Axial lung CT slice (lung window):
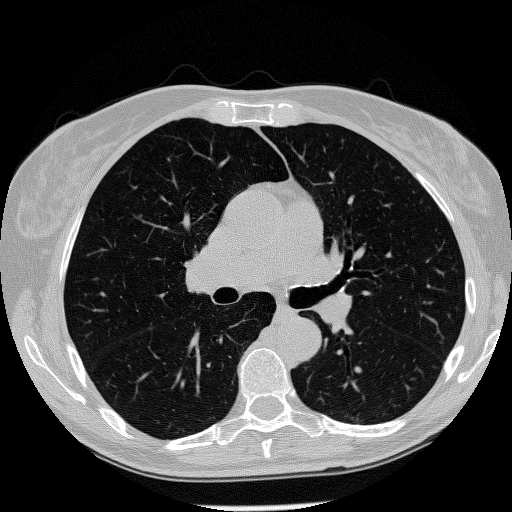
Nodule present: no